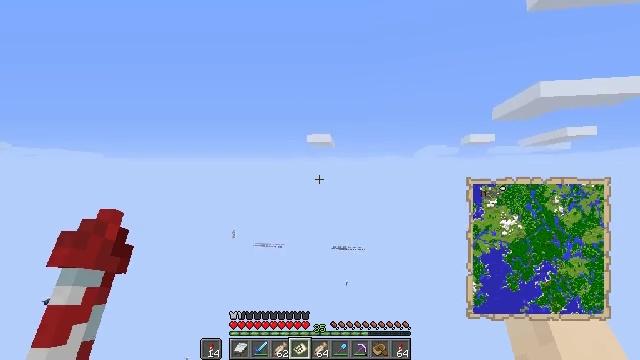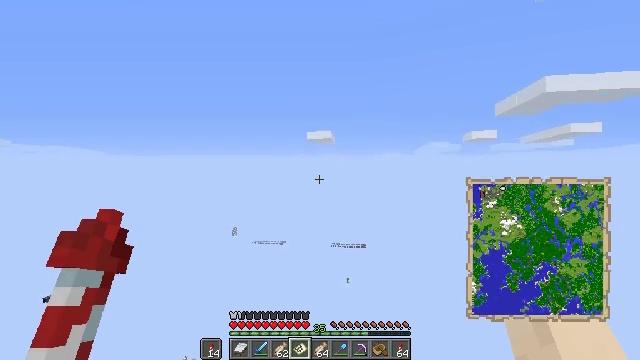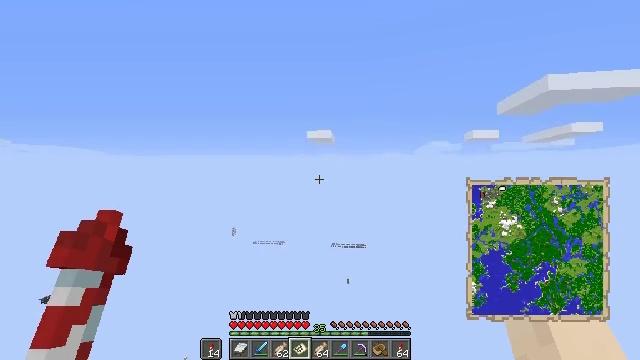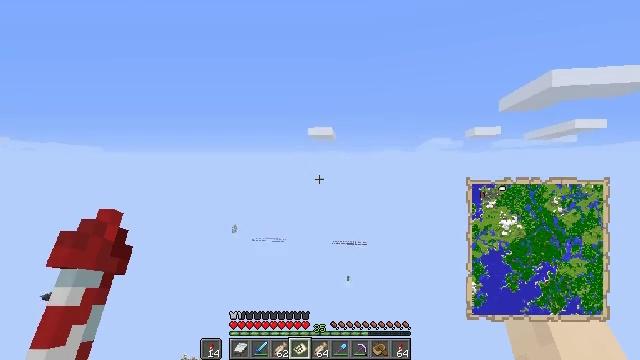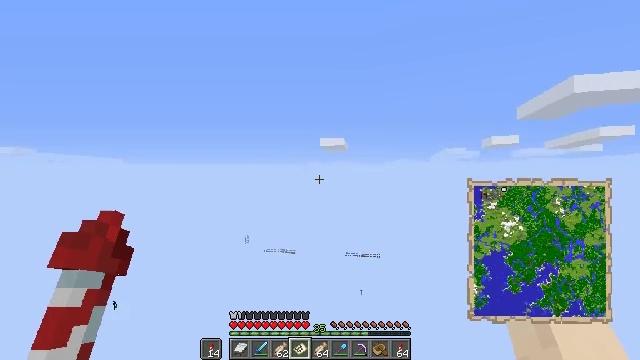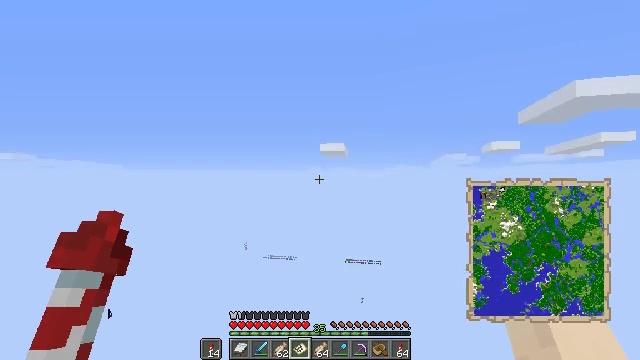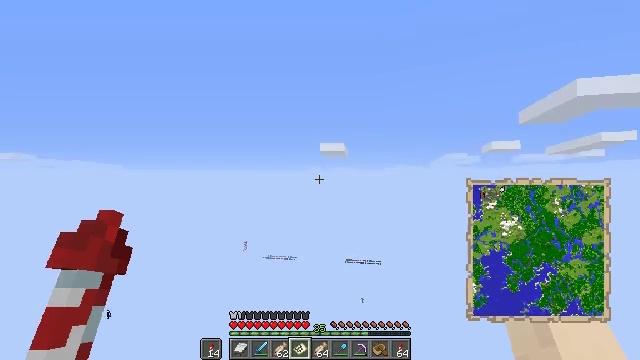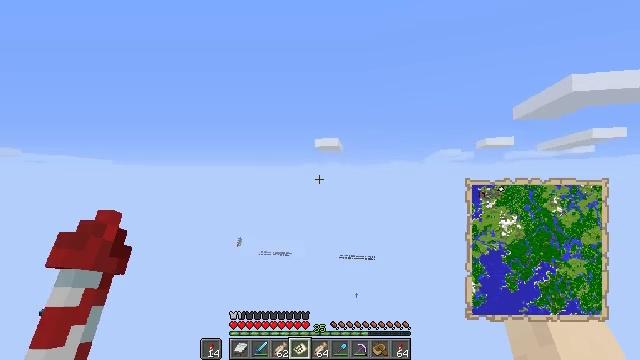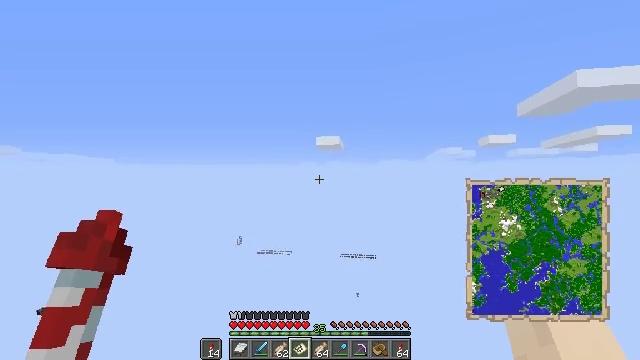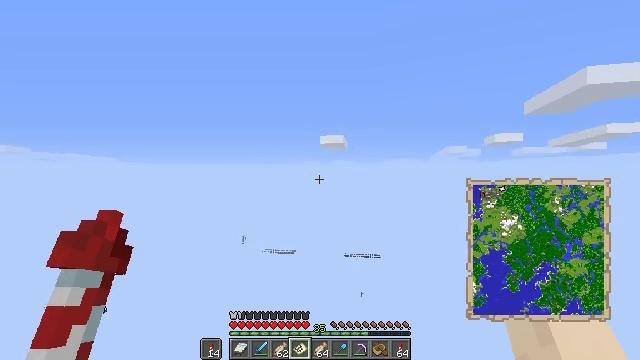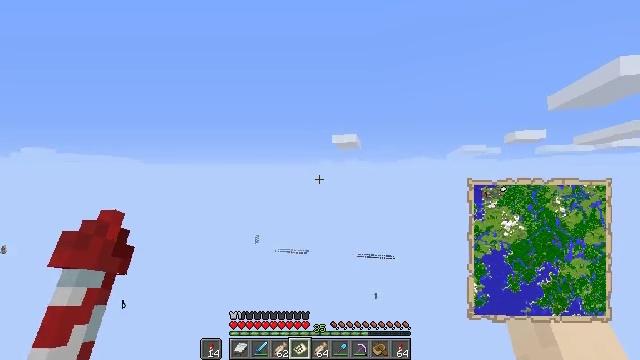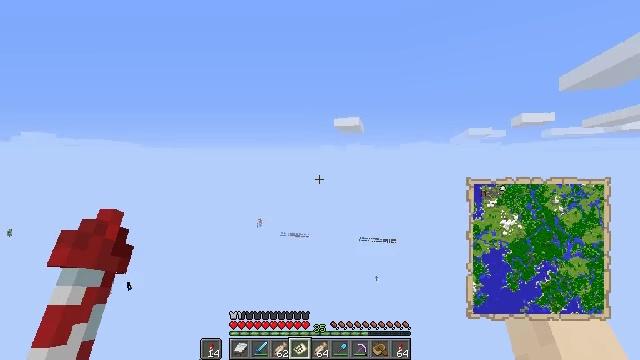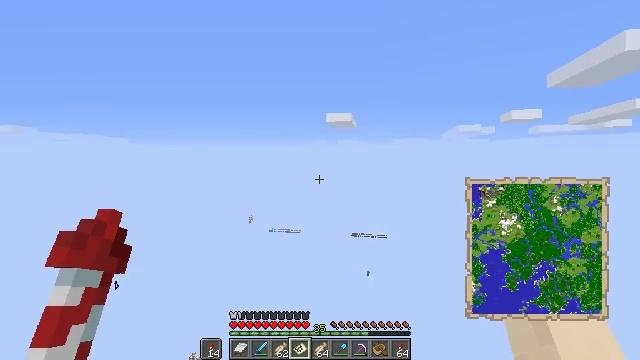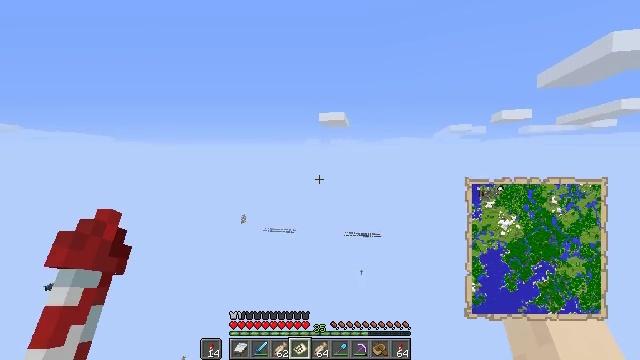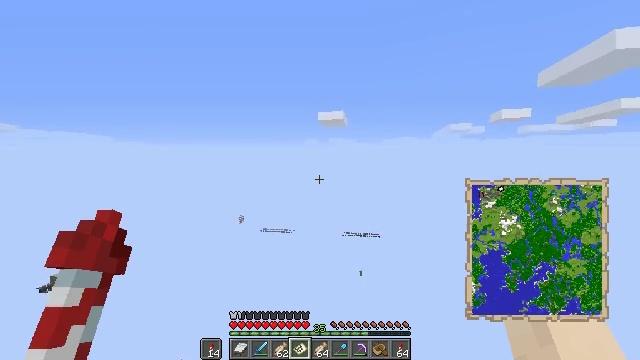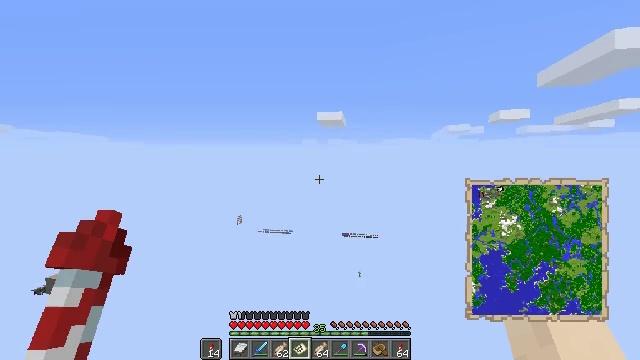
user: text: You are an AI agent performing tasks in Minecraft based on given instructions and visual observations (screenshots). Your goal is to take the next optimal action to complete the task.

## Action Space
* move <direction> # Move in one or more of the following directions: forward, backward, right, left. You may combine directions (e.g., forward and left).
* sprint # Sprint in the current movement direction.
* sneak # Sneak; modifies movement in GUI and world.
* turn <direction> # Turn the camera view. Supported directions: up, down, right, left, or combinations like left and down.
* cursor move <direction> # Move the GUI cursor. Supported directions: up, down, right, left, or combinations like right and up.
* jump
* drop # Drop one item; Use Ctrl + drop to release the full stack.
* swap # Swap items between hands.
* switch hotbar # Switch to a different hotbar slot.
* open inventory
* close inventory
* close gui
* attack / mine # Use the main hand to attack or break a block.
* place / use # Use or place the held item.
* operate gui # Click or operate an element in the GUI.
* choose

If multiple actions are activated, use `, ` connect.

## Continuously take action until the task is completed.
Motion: motion action
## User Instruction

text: Craft a map by arranging paper and a compass on a crafting table.
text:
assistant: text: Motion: no_op
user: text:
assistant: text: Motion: no_op
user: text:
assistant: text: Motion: no_op
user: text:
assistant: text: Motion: turn left and up
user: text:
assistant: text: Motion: turn up
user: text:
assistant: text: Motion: no_op
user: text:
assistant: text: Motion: turn right
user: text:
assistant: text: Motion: no_op
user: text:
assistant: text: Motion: no_op
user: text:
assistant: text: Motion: turn left
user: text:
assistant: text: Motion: turn down
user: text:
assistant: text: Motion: turn right
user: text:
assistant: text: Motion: turn right
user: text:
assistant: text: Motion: no_op
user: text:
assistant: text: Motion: no_op
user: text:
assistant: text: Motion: no_op
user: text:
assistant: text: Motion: no_op
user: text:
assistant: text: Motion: no_op
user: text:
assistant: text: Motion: no_op
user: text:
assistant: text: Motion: no_op
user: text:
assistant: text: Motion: no_op
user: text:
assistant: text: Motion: no_op
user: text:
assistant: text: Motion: no_op
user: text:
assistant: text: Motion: no_op
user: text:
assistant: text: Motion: no_op
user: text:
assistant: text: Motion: no_op
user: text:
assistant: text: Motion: no_op
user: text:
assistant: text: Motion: no_op
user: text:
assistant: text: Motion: no_op
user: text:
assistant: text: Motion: no_op